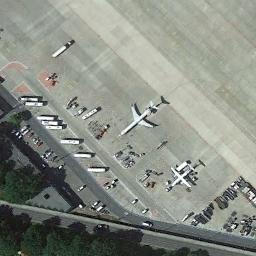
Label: airplane